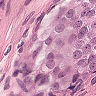
Metastatic tissue present: yes